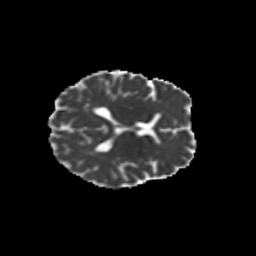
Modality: MD
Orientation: axial
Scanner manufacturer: siemens
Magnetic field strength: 3 T
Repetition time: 9.2 s
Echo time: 0.084 s